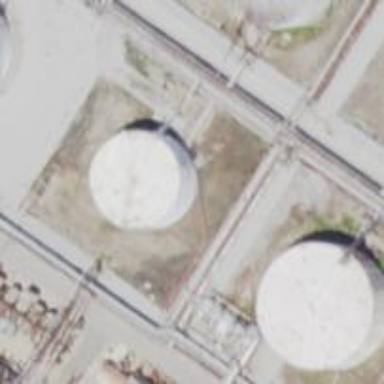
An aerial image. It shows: Storage tank with man-made structure.